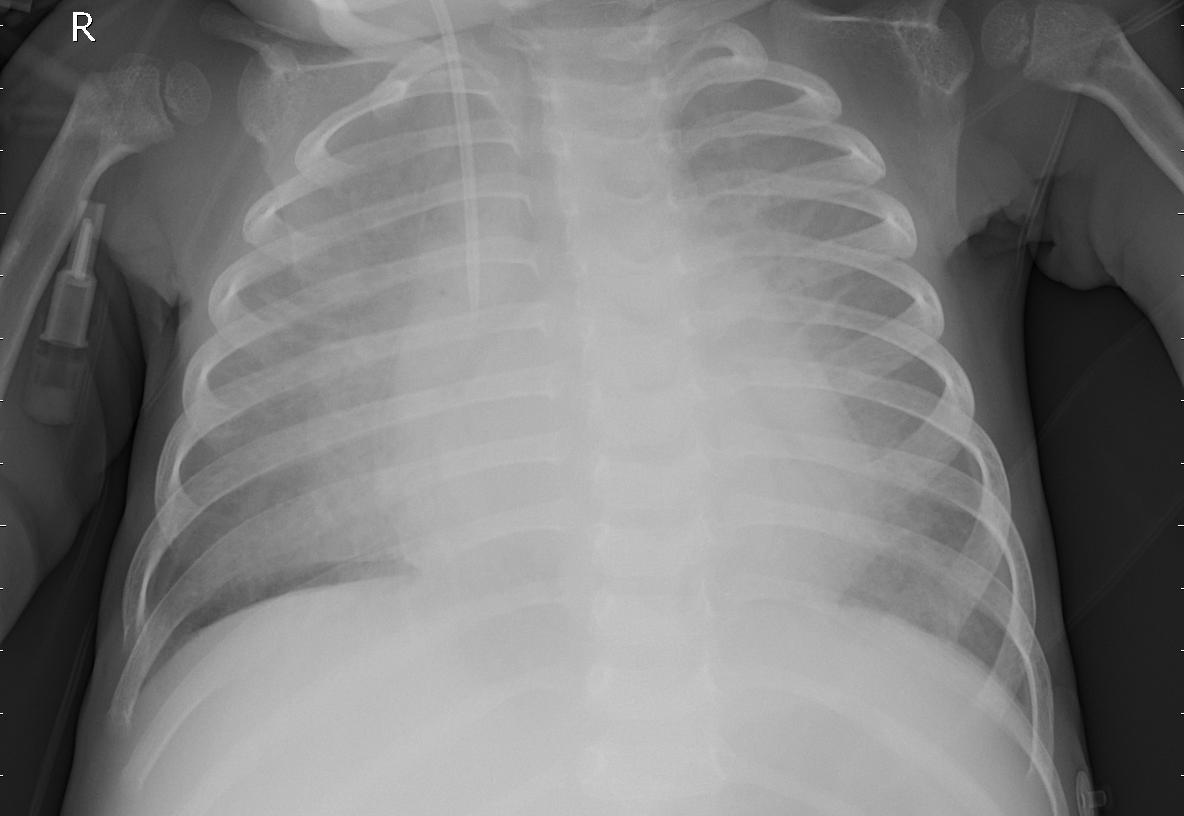
Diagnosis: PNEUMONIA